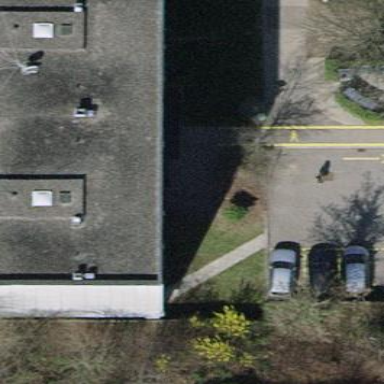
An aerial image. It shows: View of apartment building.